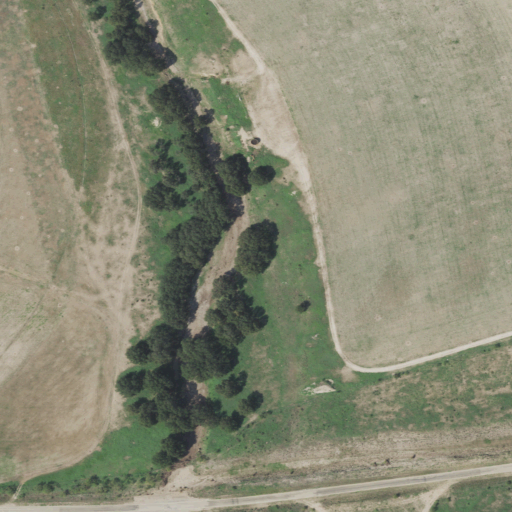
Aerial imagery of valley in Texas named Sawyer Draw containing shrub, cultivated crops, low intensity development, open development, and medium intensity development